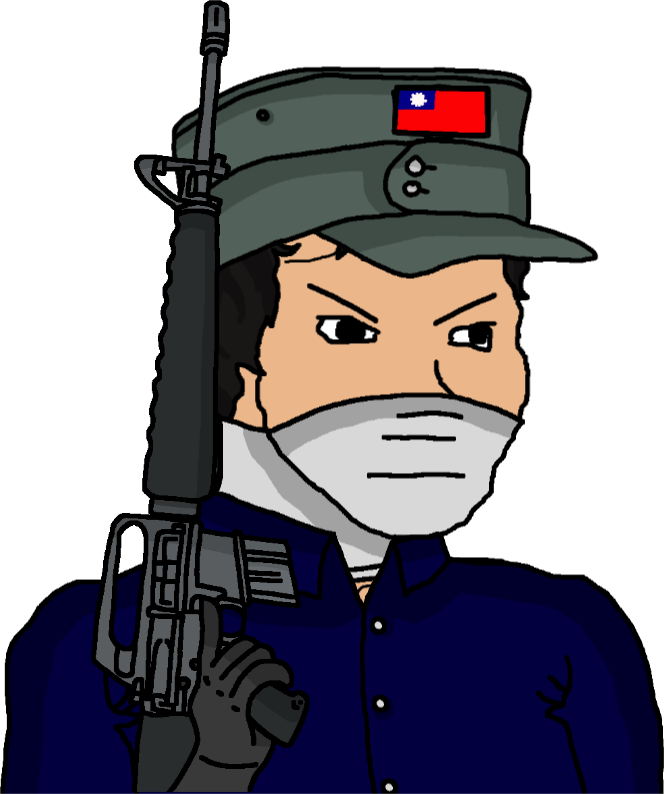
Label: 5_unsorted